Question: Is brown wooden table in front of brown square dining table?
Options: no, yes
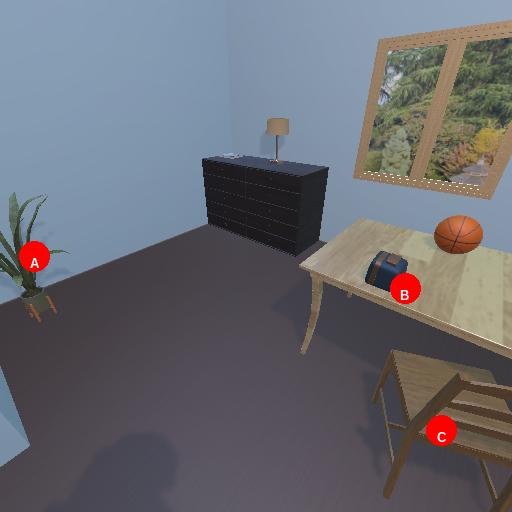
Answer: no